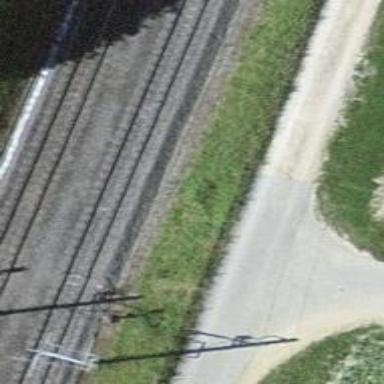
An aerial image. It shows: Railway signal.